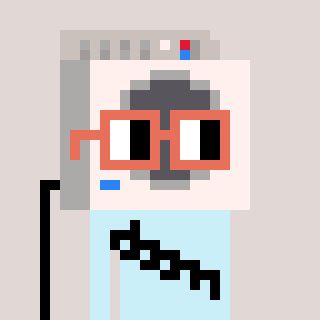
a pixel art character with square orange glasses, a washing machine-shaped head and a cold-colored body on a warm background